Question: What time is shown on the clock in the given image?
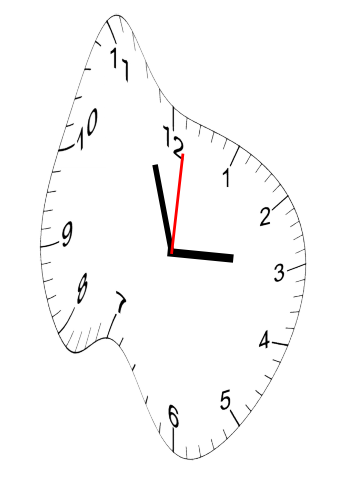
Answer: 02:57:01